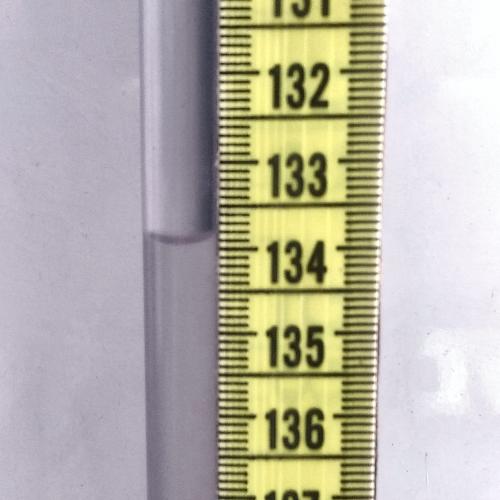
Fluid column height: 133.9 cm